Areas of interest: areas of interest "State Grid Car Charging Station (Charging Point at Dengwei Road, High-tech Development Zone, Suzhou City, Jiangsu Province)"
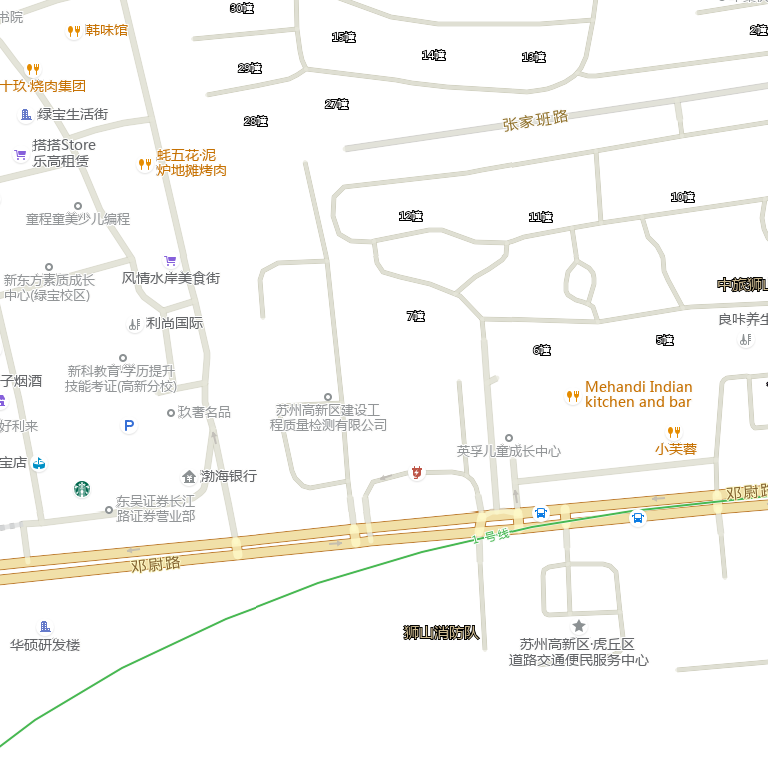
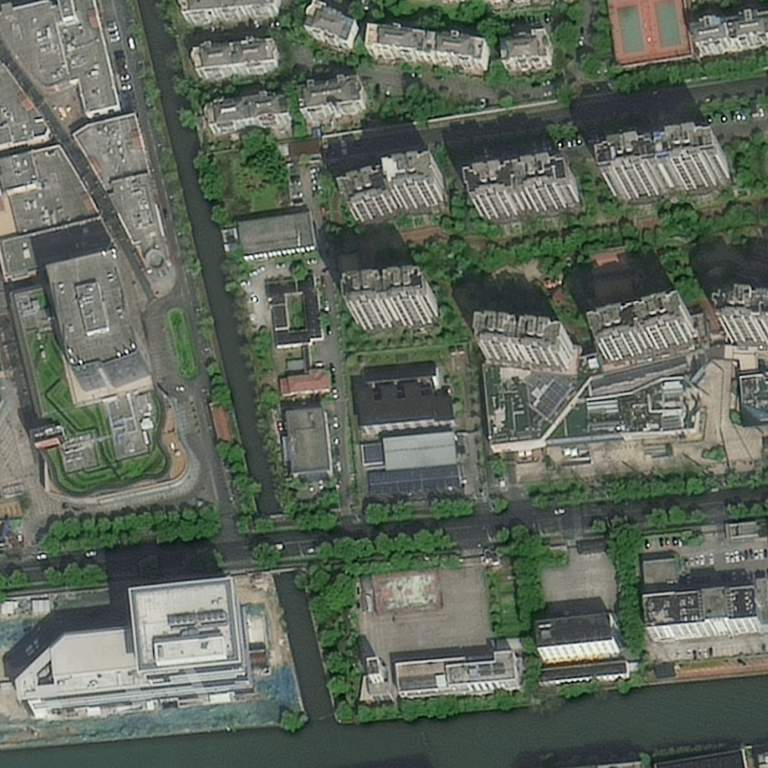